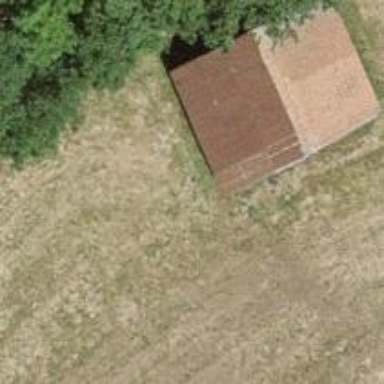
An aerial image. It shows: Barn.